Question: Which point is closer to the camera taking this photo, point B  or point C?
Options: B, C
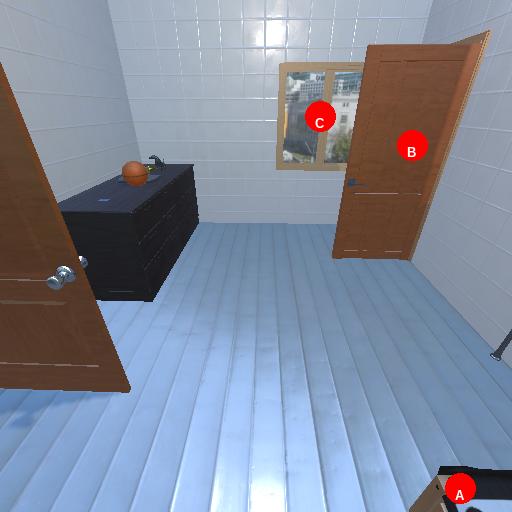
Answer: B